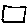
Label: square